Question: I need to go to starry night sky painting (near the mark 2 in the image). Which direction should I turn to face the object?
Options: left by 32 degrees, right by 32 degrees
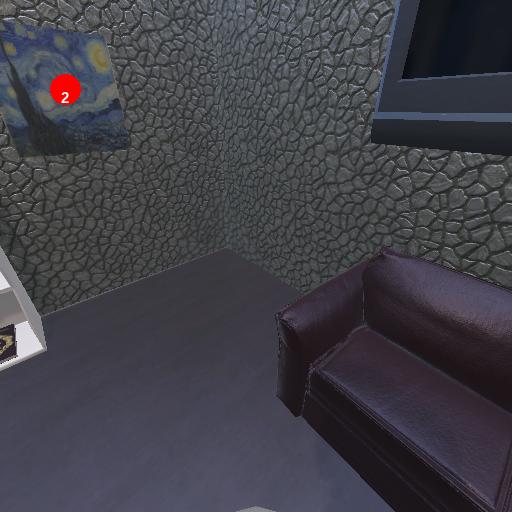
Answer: left by 32 degrees